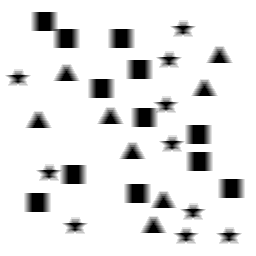
Squares: 12
Triangles: 8
Stars: 10
Total shapes: 30